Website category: jobs
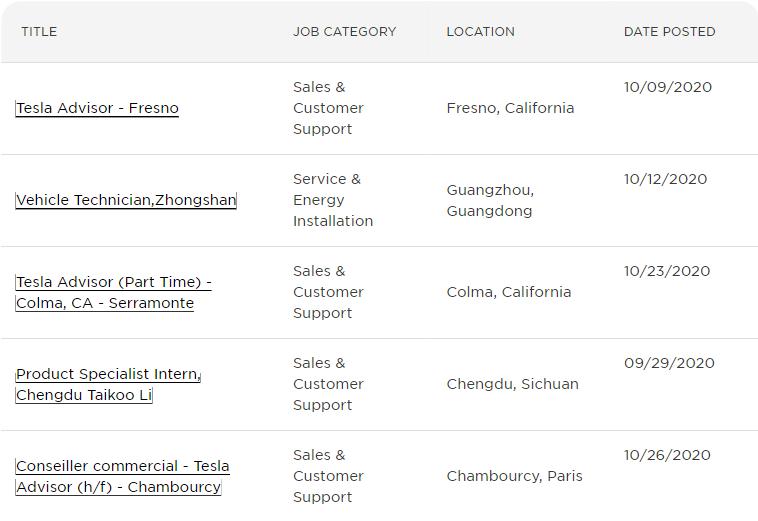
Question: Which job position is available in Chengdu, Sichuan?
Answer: Product Specialist Intern, Chengdu Taikoo Li

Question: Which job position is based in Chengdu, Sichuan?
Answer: Product Specialist Intern, Chengdu Taikoo Li

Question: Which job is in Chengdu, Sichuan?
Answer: Product Specialist Intern, Chengdu Taikoo Li

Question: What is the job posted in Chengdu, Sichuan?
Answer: Product Specialist Intern, Chengdu Taikoo Li

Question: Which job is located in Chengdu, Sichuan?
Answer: Product Specialist Intern, Chengdu Taikoo Li

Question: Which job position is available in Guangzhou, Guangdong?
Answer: Vehicle Technician,Zhongshan

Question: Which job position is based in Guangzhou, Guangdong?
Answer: Vehicle Technician,Zhongshan

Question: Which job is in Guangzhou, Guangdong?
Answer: Vehicle Technician,Zhongshan

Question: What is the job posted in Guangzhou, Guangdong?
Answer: Vehicle Technician,Zhongshan

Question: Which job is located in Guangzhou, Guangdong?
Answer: Vehicle Technician,Zhongshan